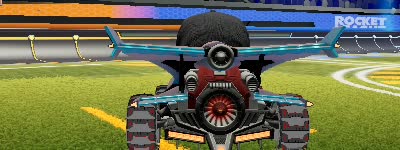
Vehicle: aftershock